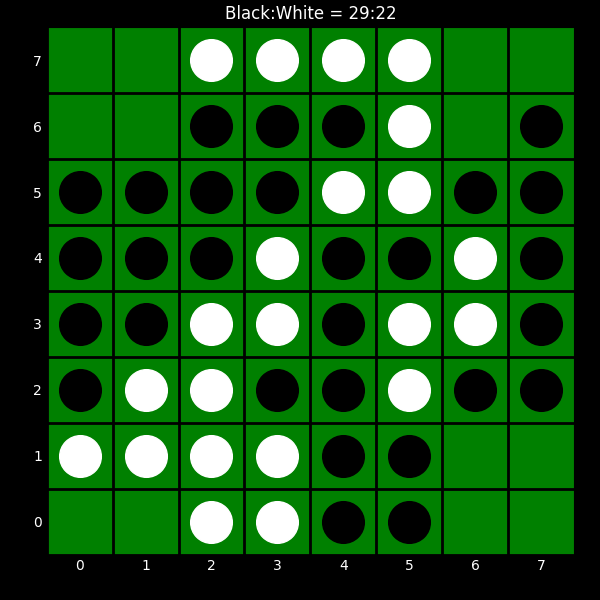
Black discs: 29
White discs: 22